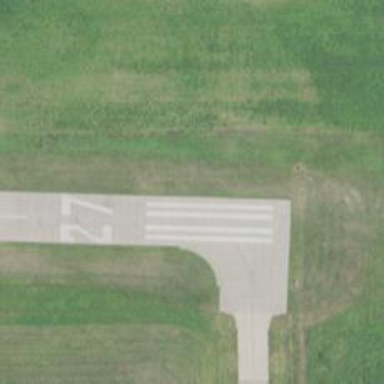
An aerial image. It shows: Runway at airport.